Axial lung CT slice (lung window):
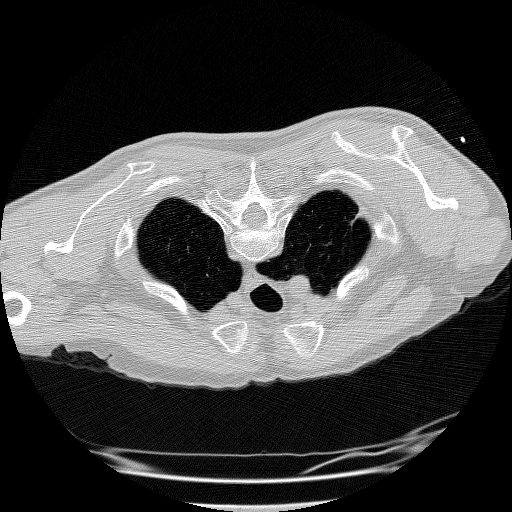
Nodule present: no